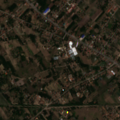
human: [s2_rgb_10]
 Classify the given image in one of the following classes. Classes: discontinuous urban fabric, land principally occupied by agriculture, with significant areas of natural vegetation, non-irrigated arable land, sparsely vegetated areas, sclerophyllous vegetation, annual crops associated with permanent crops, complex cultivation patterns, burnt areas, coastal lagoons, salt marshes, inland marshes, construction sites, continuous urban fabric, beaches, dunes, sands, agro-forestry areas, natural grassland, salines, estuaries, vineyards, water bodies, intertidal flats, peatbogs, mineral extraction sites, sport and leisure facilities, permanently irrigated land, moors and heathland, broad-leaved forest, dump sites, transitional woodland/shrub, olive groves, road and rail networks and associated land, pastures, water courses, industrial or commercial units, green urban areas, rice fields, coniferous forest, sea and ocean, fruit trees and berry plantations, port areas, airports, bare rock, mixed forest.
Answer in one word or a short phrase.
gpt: discontinuous urban fabric, complex cultivation patterns, land principally occupied by agriculture, with significant areas of natural vegetation